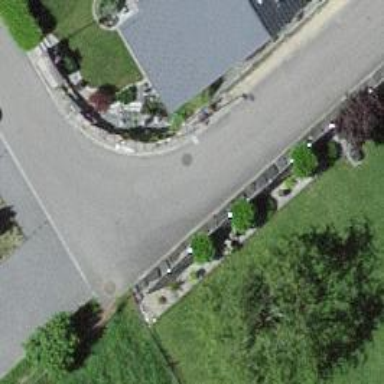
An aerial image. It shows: Unpaved residential road.